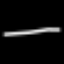
Label: line